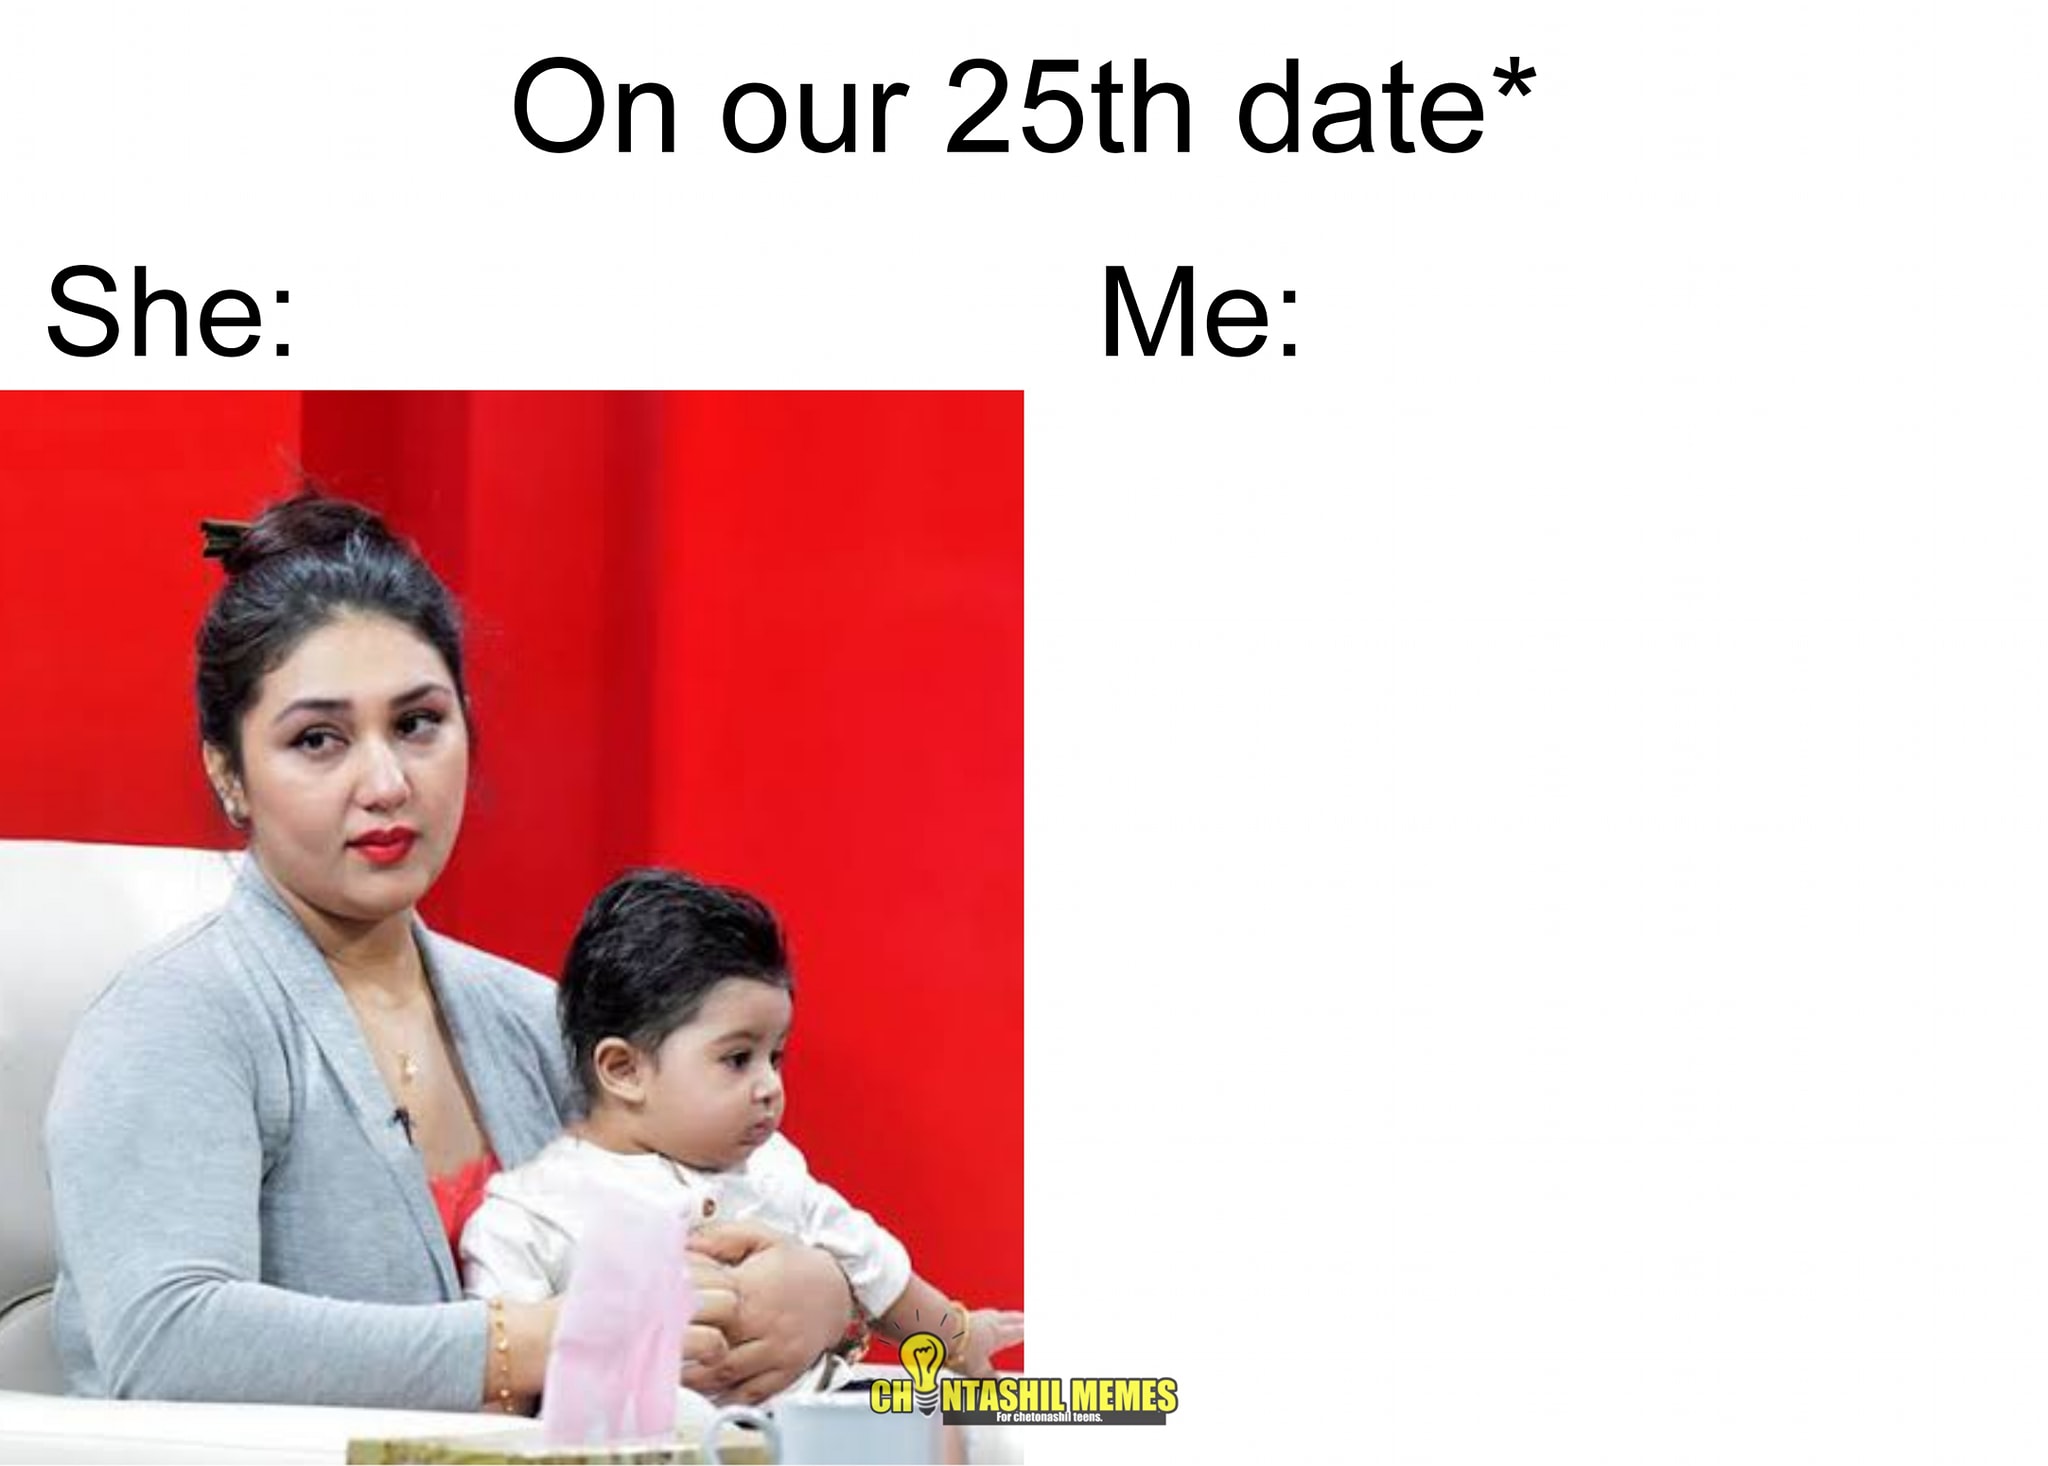
Caption: On our 25th date*    She:    Me:
Label: hate